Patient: sex M, age 34
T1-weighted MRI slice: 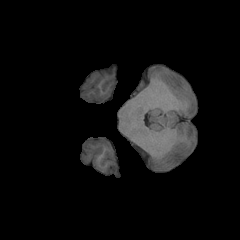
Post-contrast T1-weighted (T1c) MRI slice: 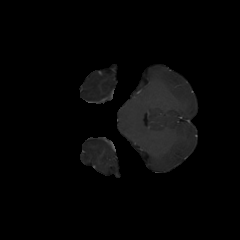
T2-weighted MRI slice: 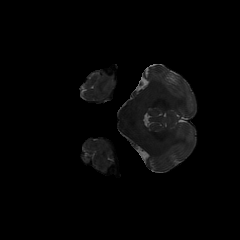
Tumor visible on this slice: no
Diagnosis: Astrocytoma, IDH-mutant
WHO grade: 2